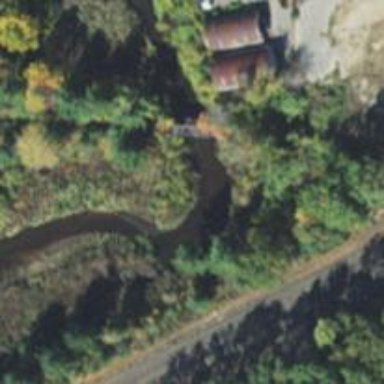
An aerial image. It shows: Path on bridge.